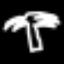
Label: palm tree